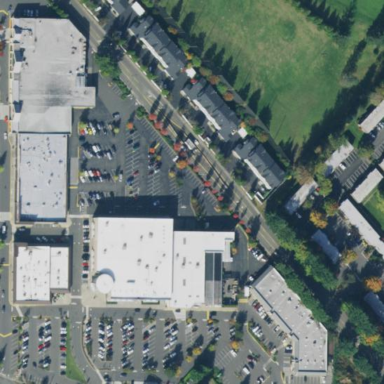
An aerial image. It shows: Retail area.